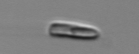
Label: Chrysochromulina